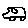
Label: car